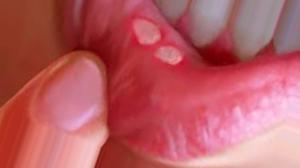
Condition: Mouth Ulcer